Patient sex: M
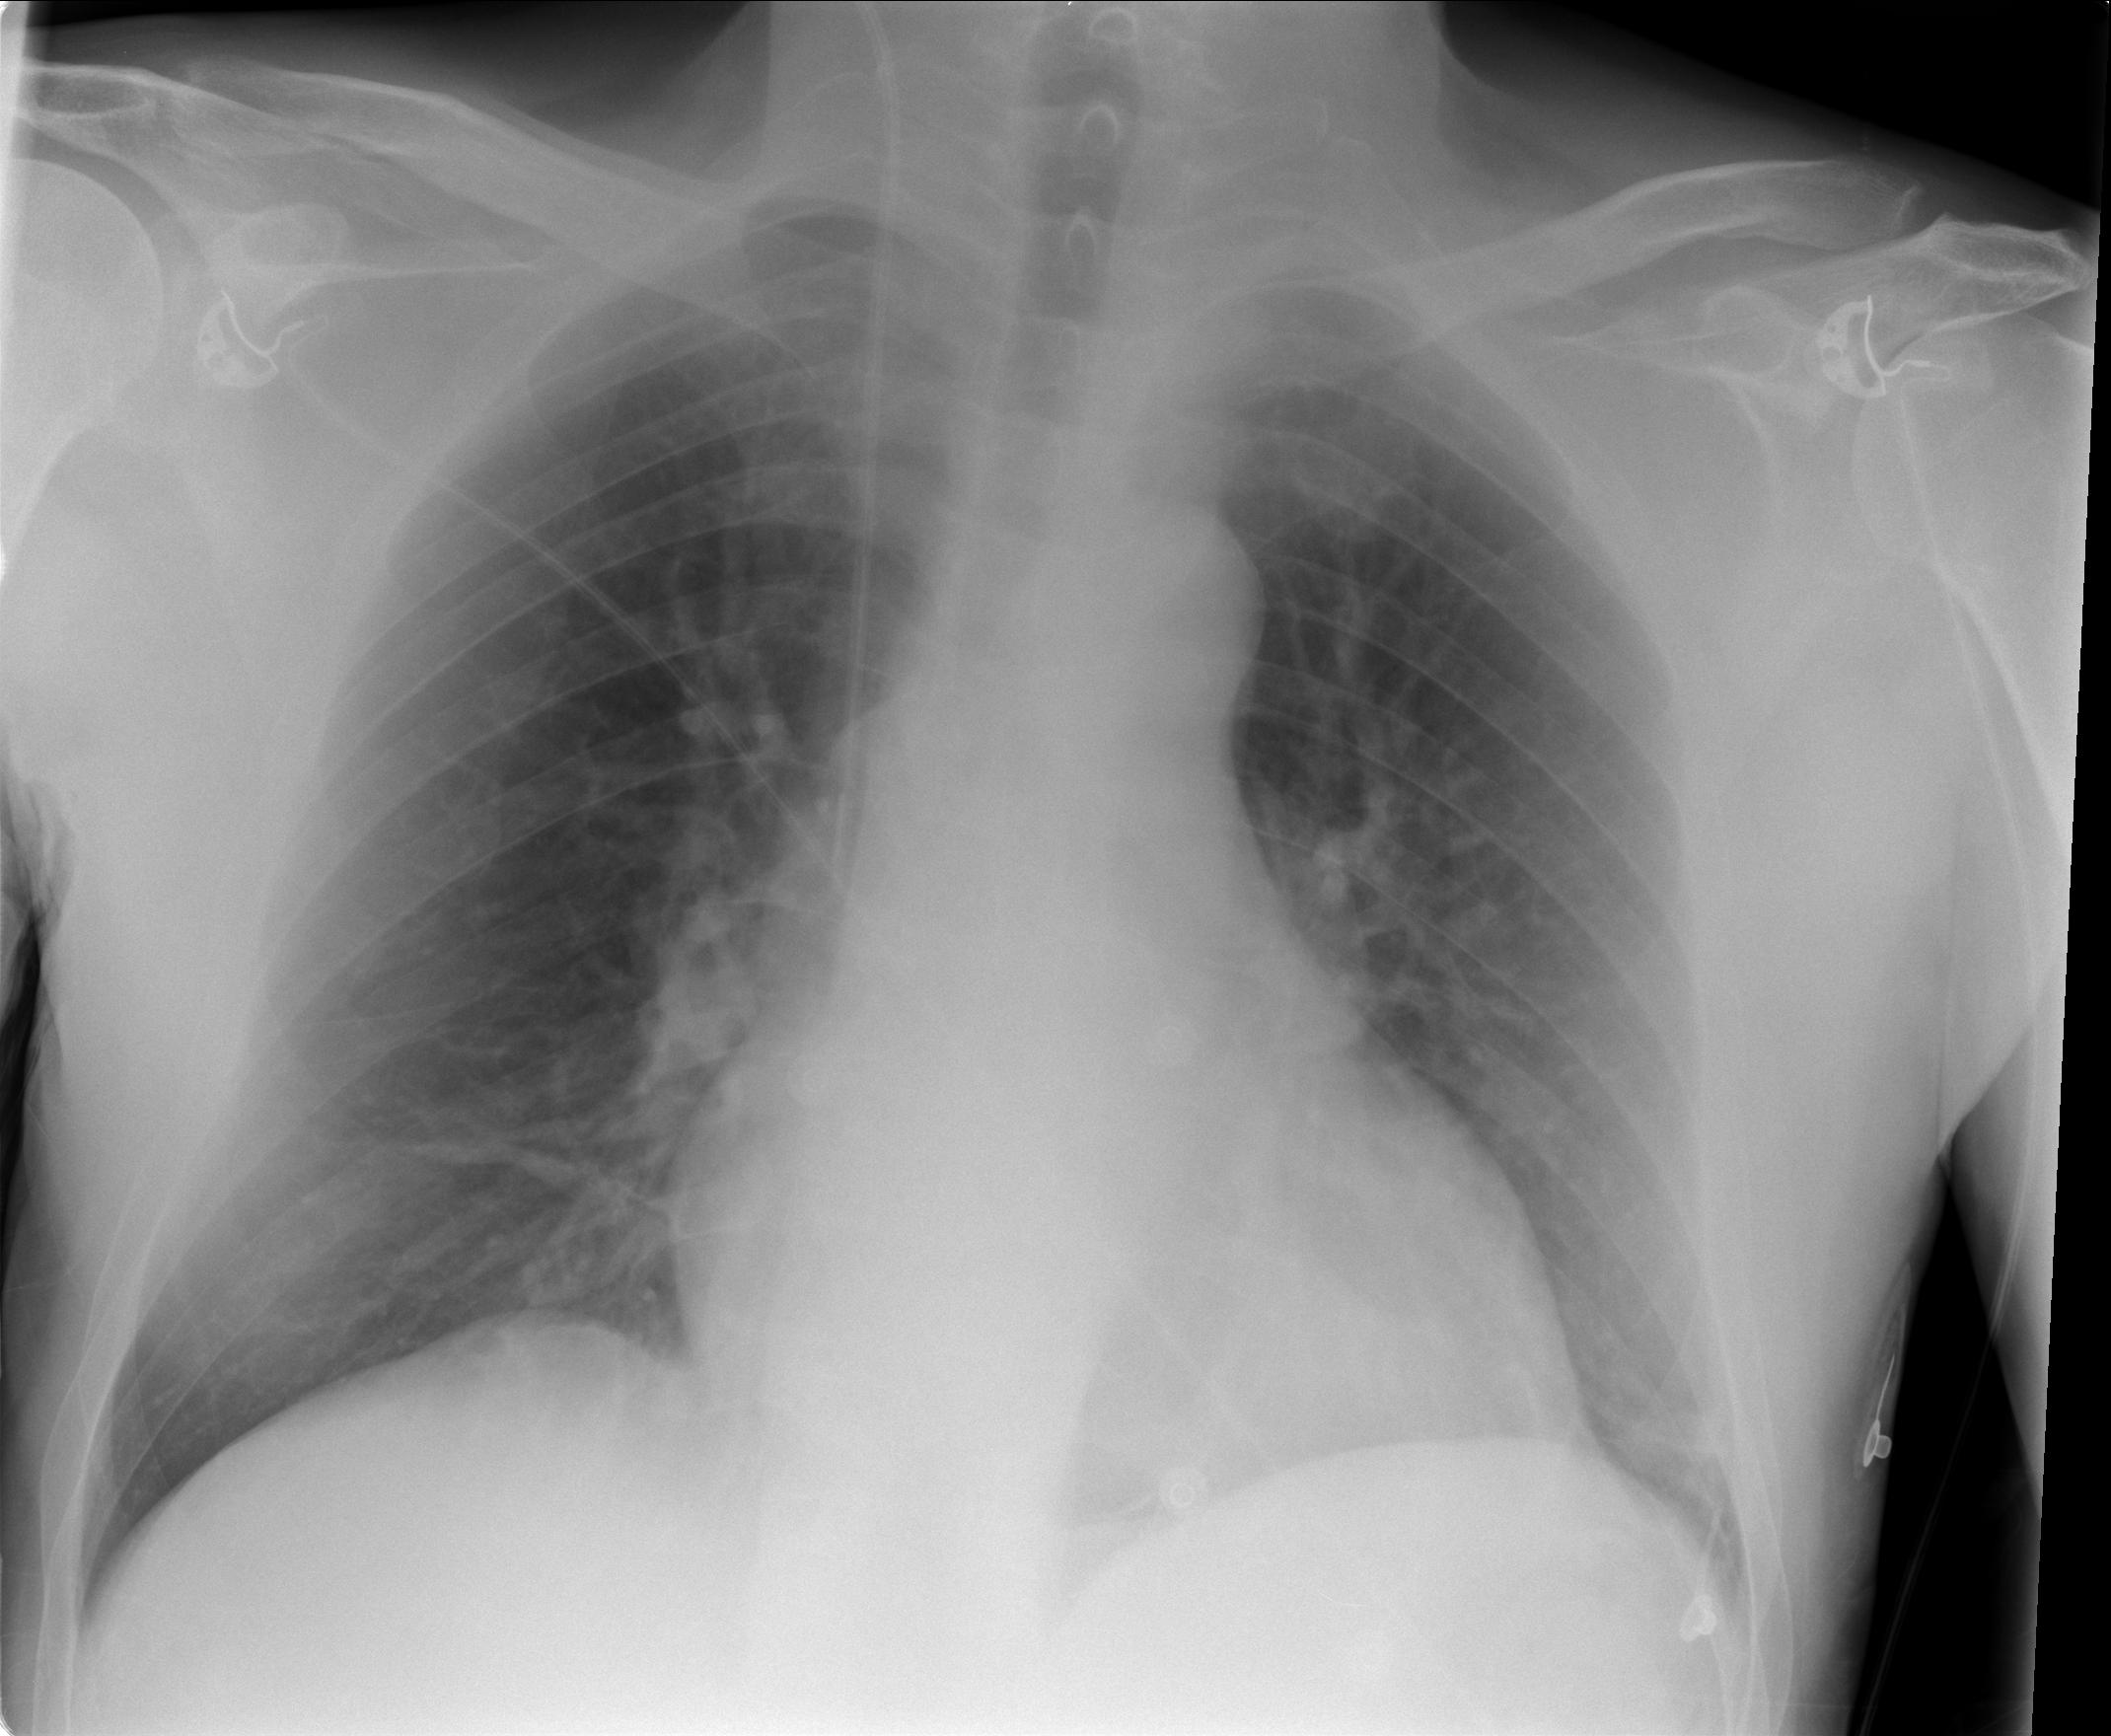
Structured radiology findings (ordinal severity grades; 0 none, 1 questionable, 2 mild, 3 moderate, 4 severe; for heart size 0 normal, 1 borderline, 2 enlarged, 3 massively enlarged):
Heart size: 1
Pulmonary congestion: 0
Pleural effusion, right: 0
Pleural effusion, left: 0
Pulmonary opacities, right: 0
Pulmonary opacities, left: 0
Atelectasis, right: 1
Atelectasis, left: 0